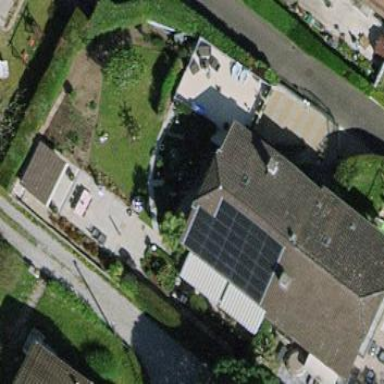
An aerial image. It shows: Garden enclosed by fence.